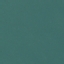
Label: SeaLake